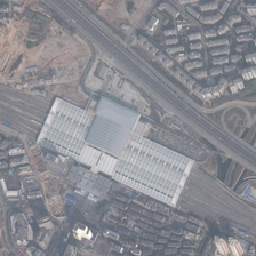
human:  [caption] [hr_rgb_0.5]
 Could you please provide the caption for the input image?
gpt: The color of the railway station is gray.

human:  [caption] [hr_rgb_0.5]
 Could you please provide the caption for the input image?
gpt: The color of the railway station is gray.

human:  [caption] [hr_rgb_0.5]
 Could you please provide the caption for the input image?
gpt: the colour of the railway station is grey.

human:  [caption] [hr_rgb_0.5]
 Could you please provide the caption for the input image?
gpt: The color of the station is gray.

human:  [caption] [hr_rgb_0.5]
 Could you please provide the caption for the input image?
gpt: The color of the railway station is gray.